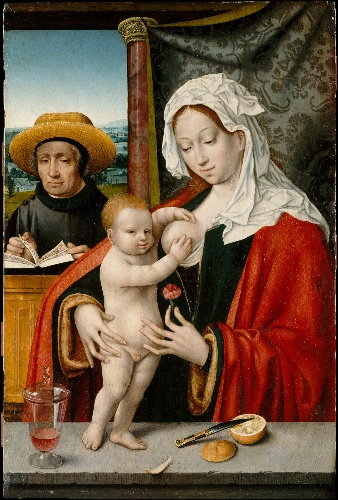
Title: The Holy Family
Artist: Joos van Cleve
Artist bio: Netherlandish, Cleve ca. 1485–1540/41 Antwerp
Date: possibly 1527–33
Object type: Painting
Classification: Paintings
Medium: Oil on oak panel
Culture: Netherlandish
Dimensions: 21 13/16 x 14 9/16 in. (55.4 x 37 cm)
Department: Robert Lehman Collection
Credit line: Robert Lehman Collection, 1975
Accession year: 1975
Repository: Metropolitan Museum of Art, New York, NY
Tags: Christ|Virgin Mary|Holy Family